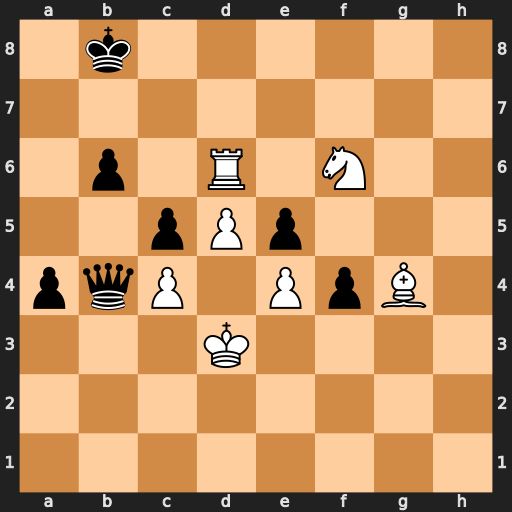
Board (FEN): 1k6/8/1p1R1N2/2pPp3/pqP1PpB1/3K4/8/8
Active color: w
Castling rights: -
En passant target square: -
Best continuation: Rxb6+ Qxb6 Nd7+ Kb7 Nxb6